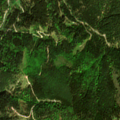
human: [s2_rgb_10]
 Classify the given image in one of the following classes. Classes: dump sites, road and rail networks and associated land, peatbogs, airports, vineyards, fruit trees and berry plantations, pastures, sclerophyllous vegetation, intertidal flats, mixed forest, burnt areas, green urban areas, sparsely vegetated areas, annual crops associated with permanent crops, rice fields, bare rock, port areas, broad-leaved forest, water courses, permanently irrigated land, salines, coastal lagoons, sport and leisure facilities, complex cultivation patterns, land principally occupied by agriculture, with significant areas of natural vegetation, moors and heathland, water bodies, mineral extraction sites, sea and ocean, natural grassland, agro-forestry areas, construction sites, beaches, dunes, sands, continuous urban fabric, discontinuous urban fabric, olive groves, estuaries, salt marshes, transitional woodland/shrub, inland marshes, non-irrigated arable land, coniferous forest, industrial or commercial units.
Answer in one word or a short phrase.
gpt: pastures, coniferous forest